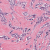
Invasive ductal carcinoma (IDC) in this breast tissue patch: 1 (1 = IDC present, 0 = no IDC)